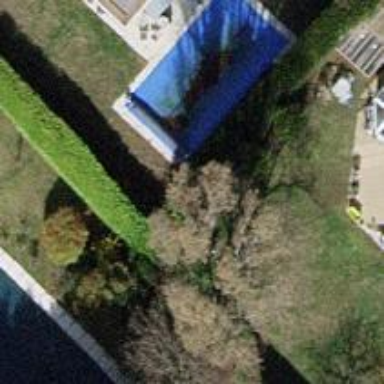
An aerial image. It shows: Swimming pool located in leisure land.